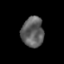
Tissue: lung
Cell type: Epithelial cells
Senescence score: 0.2411
Nuclear area (px): 656
Mean DAPI intensity: 95.401